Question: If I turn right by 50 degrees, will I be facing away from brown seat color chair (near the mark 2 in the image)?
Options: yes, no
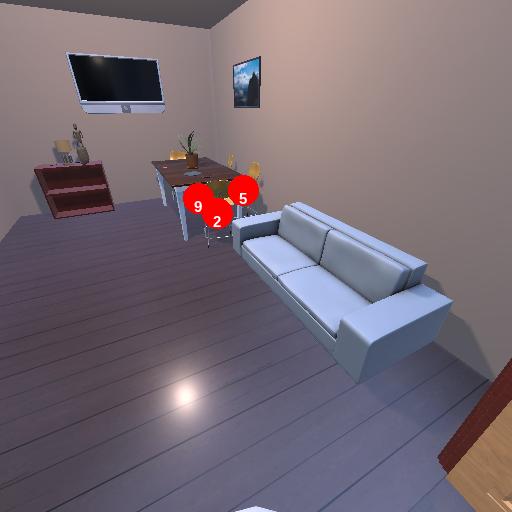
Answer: yes